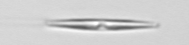
Label: pennate